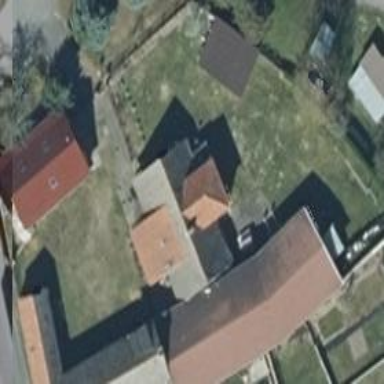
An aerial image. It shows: House with gabled roof oriented along. The roof is grey in color.